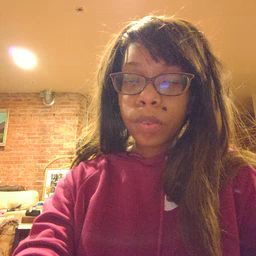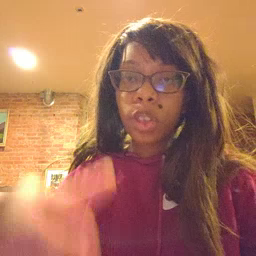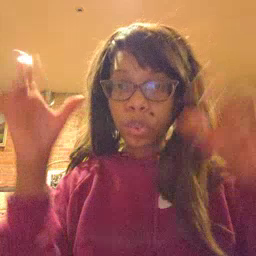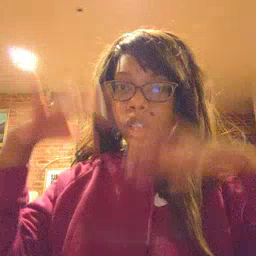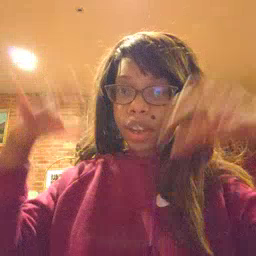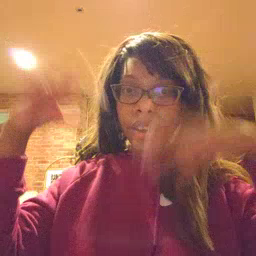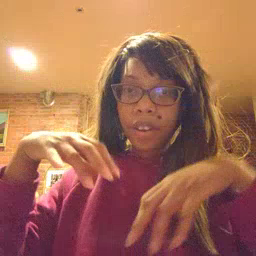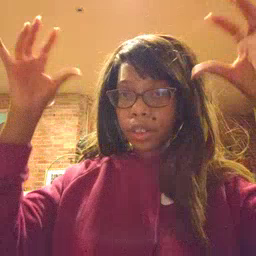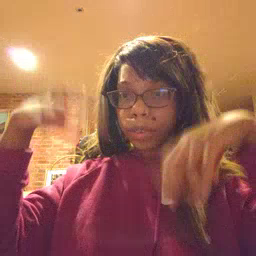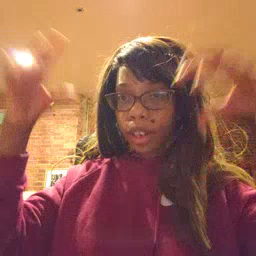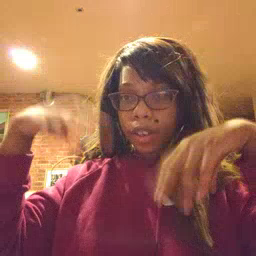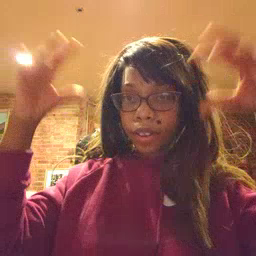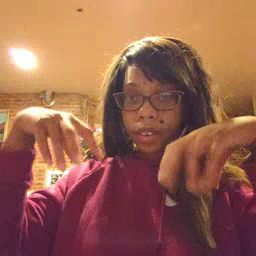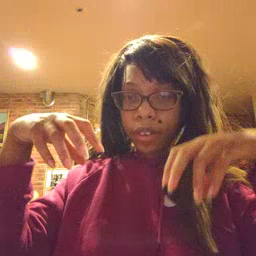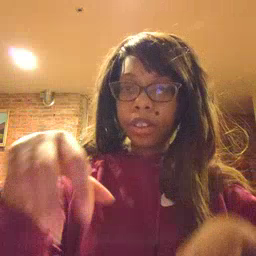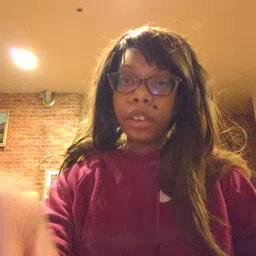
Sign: rain